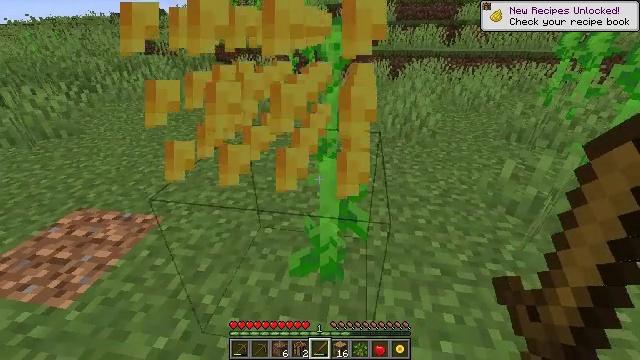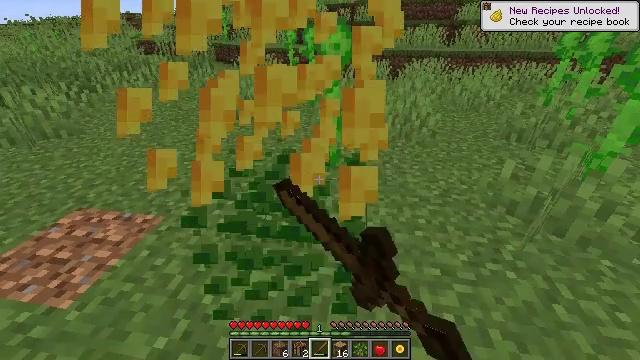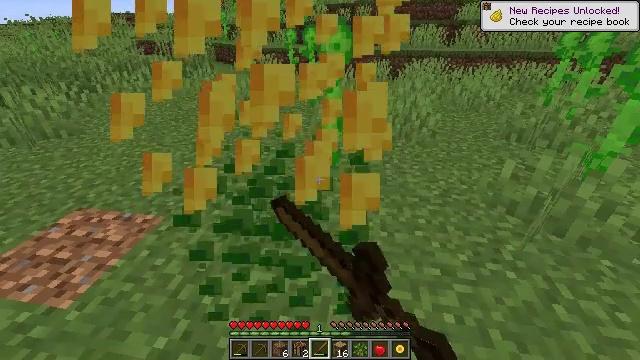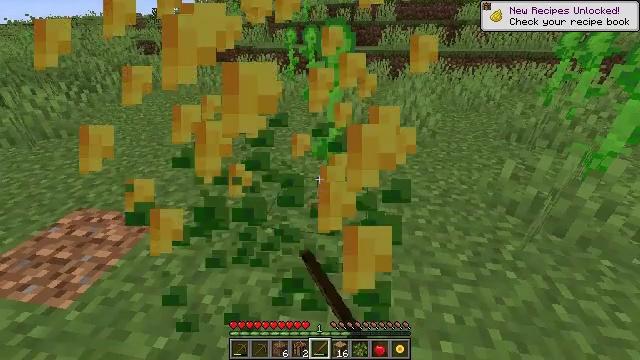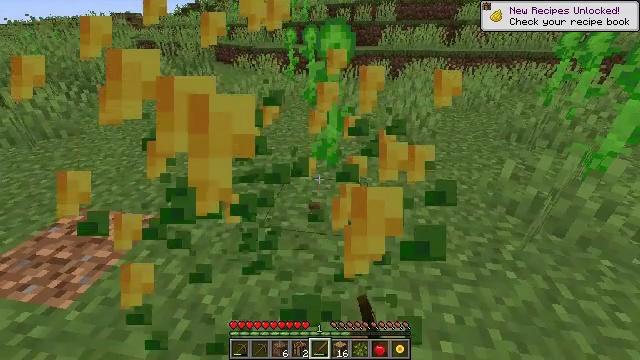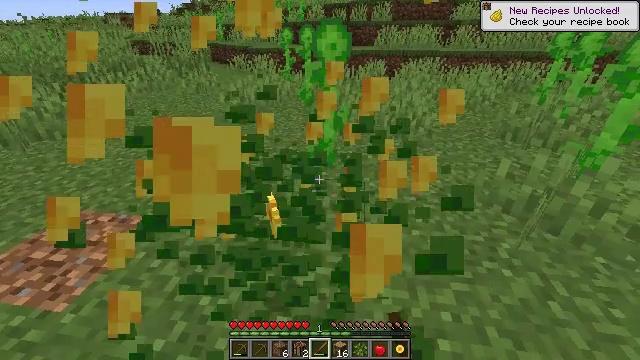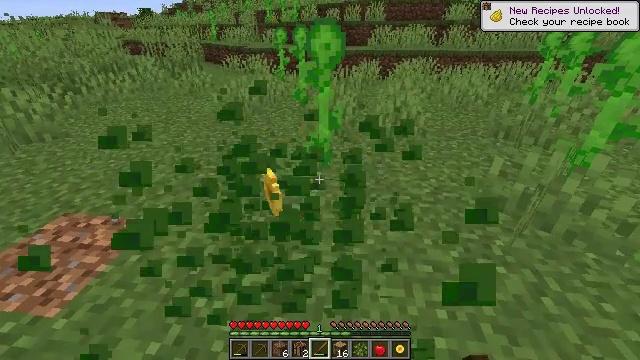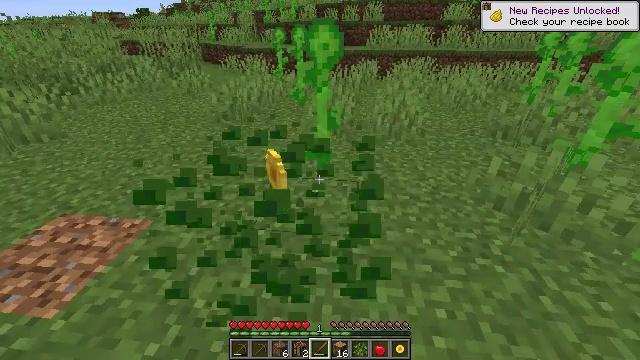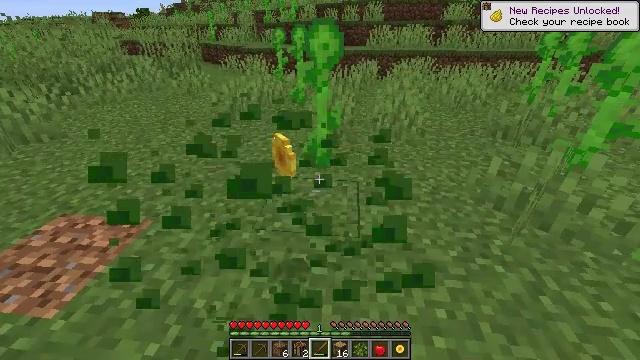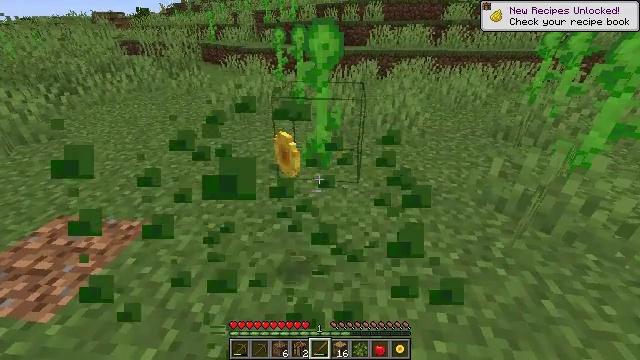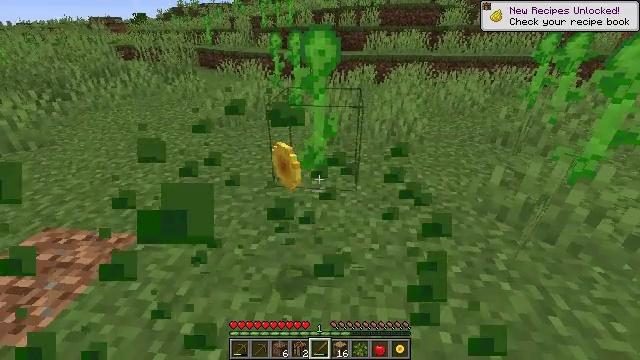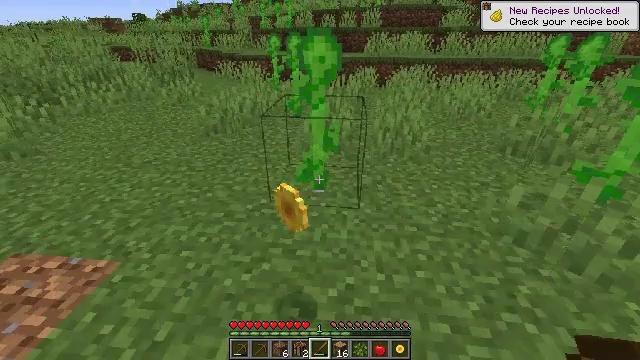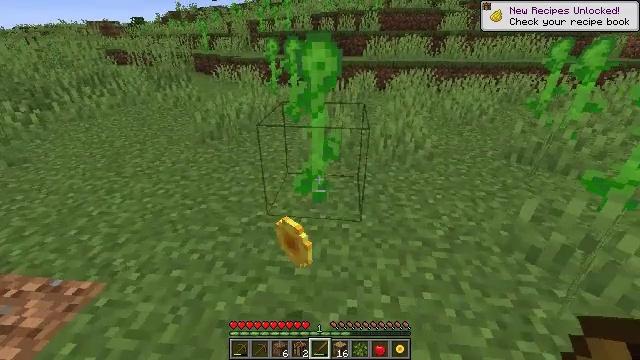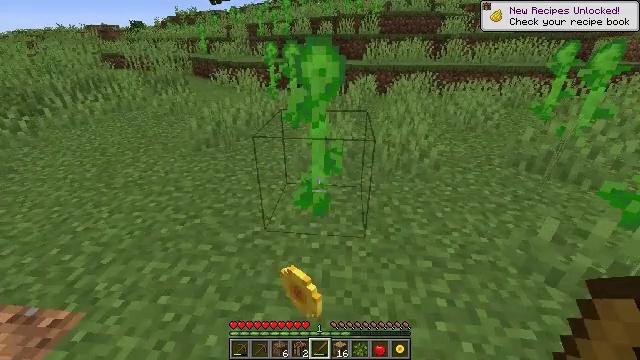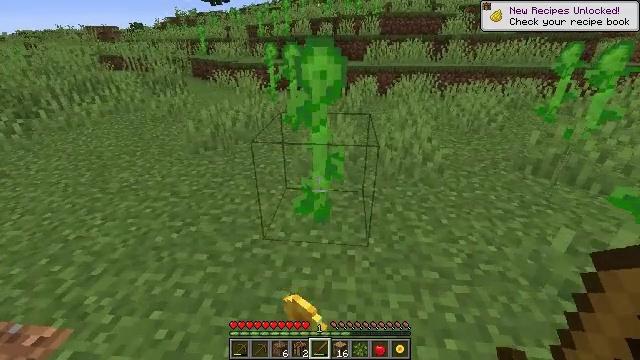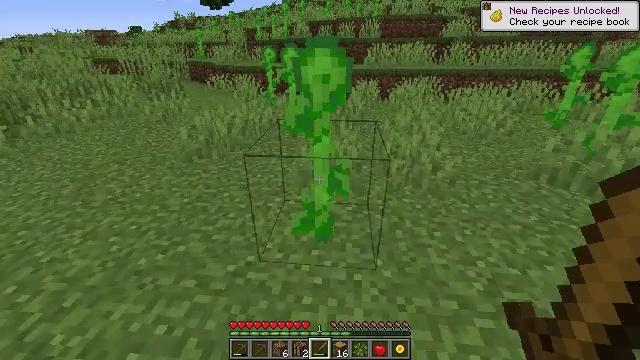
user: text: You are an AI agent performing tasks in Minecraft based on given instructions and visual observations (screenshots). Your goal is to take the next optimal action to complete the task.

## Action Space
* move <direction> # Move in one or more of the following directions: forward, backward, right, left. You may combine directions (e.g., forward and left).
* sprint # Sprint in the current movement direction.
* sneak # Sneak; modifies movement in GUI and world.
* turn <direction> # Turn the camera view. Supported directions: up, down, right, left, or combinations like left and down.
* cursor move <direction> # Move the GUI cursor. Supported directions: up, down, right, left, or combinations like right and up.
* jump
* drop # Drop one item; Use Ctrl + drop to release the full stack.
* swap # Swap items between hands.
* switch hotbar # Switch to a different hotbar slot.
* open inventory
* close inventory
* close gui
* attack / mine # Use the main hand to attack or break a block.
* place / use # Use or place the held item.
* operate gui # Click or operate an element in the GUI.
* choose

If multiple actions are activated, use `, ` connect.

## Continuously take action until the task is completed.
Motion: motion action
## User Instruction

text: Gather a tall sunflower.
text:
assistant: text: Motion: attack / mine
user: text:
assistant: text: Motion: attack / mine
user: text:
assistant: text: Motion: no_op
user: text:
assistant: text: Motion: no_op
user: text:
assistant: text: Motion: no_op
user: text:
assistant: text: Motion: turn right
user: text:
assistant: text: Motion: no_op
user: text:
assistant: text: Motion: no_op
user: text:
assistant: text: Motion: move forward
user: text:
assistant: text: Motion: move forward
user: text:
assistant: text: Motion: move forward
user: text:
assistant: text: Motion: move forward
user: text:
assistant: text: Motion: move forward
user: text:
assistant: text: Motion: move forward
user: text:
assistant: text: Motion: move forward
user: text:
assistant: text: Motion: move forward
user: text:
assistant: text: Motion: move forward
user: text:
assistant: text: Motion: move forward
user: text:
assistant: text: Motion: move forward
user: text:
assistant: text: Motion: move forward
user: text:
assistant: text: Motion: no_op
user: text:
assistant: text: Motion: no_op
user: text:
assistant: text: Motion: attack / mine
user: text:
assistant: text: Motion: attack / mine
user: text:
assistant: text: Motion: no_op
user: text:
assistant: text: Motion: no_op
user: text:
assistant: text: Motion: no_op
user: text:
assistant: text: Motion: no_op
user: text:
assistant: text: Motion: no_op
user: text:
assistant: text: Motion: move forward